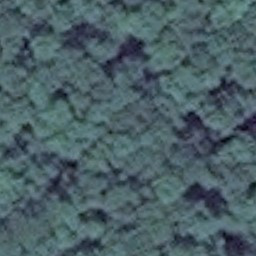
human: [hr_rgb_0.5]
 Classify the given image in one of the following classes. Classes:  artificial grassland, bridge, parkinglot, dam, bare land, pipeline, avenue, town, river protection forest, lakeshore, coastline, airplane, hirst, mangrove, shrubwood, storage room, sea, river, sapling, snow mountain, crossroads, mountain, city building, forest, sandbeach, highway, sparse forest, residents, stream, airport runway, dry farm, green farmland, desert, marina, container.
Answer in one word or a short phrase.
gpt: forest